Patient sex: M
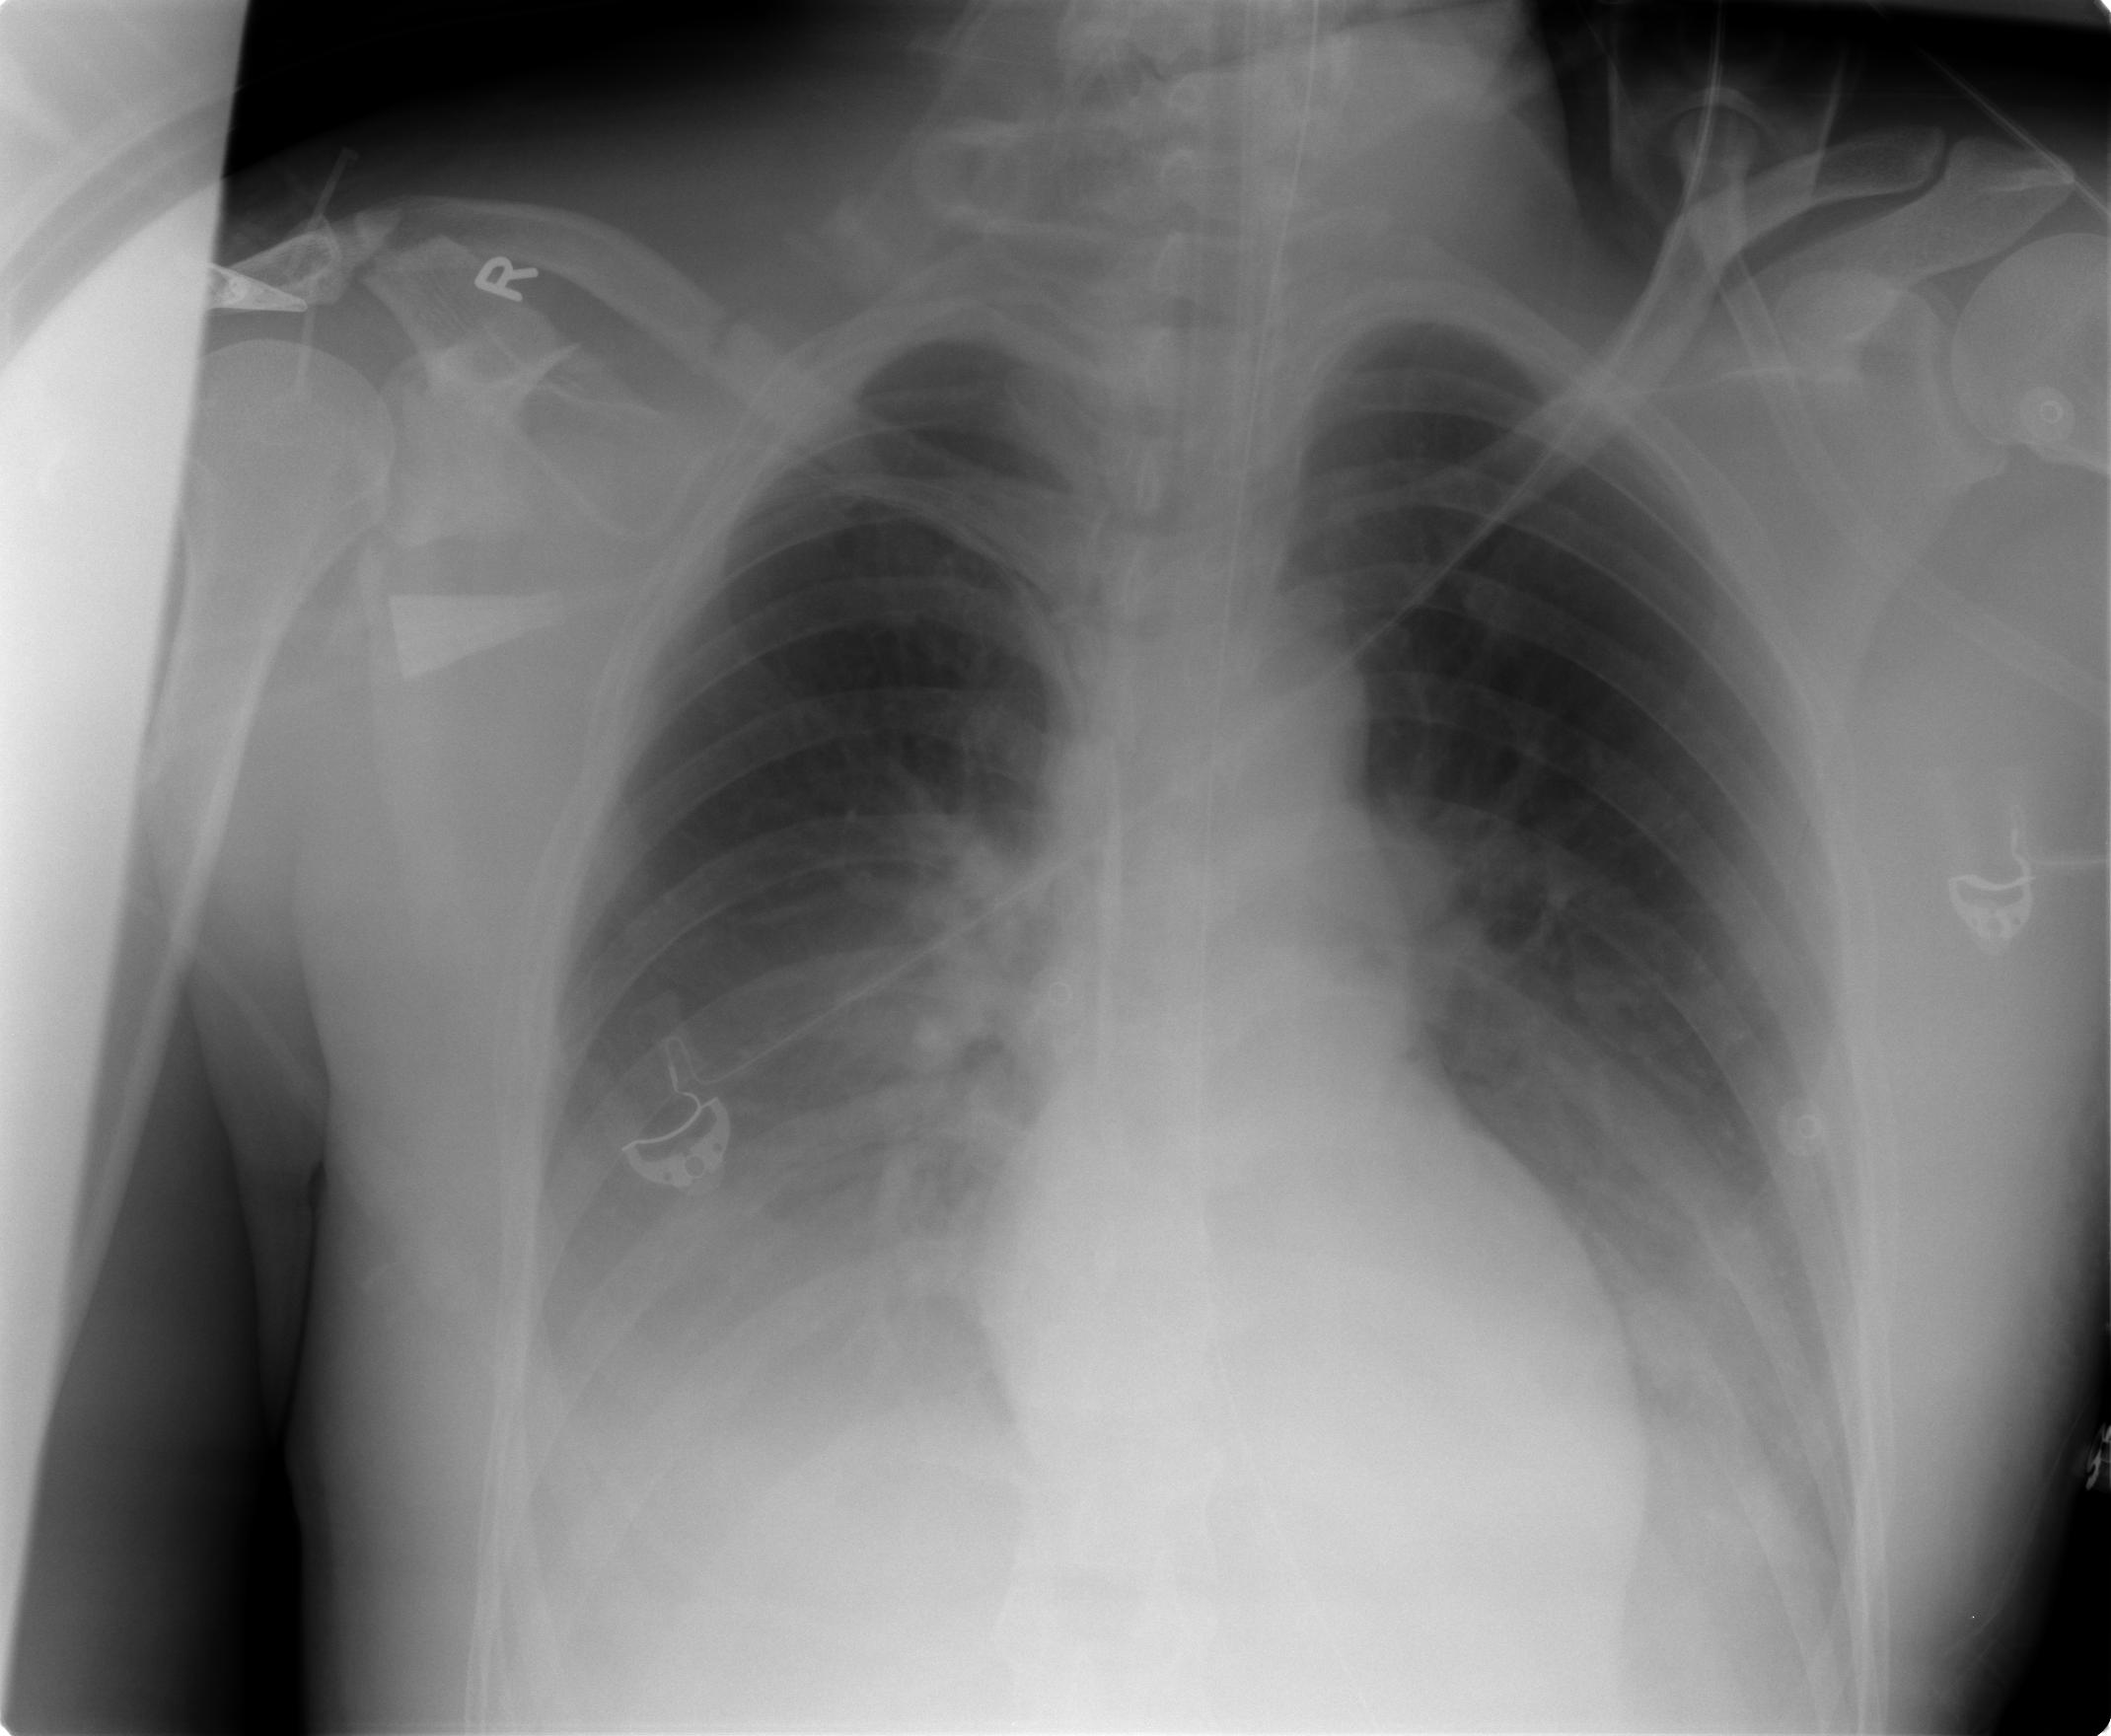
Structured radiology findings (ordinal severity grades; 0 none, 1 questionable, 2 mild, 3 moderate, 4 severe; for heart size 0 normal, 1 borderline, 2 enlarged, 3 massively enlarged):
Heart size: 0
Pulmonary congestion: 0
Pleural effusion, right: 3
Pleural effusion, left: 1
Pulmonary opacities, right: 1
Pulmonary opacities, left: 0
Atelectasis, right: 3
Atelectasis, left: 2